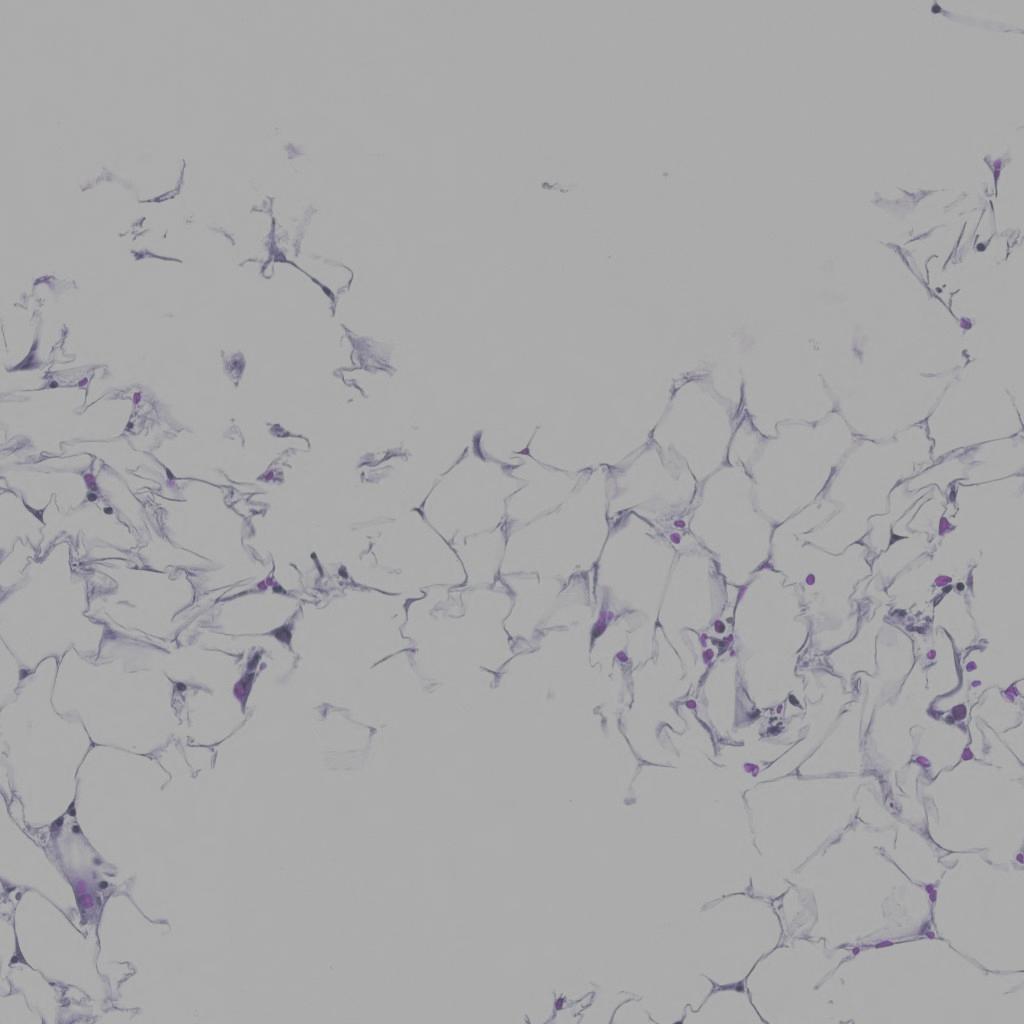
Label: Non-Tumor